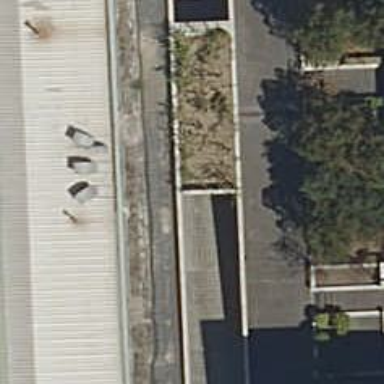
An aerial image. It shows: Wall barrier.